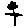
Label: flower